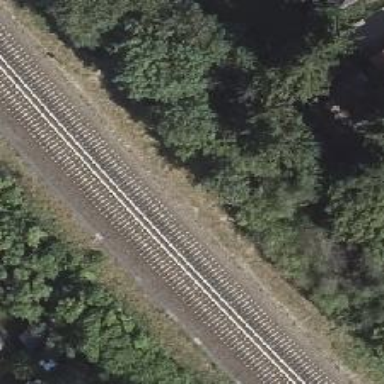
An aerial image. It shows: Light rail electrified railway.